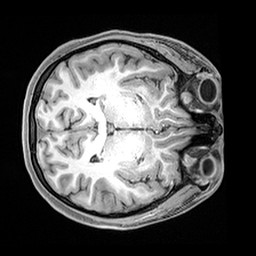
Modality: T1w
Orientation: axial
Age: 22
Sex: female
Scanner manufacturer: siemens
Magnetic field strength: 3 T
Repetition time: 2.4 s
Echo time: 0.00217 s